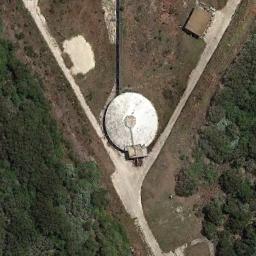
Label: storage tanks